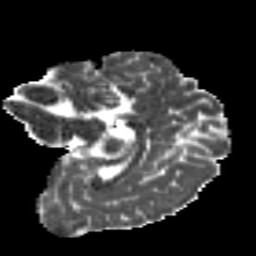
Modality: MD
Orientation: sagittal
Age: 18
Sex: male
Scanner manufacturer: siemens
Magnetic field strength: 3 T
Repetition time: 8.8 s
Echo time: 0.085 s